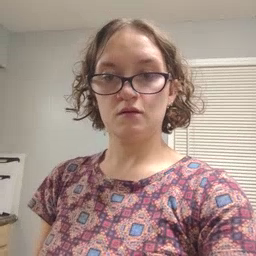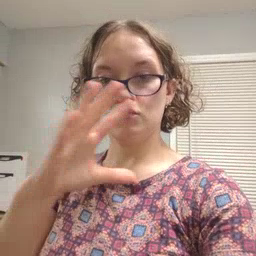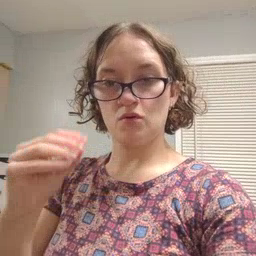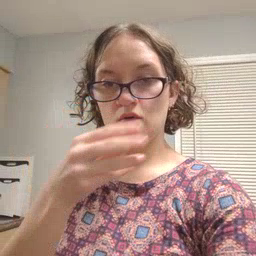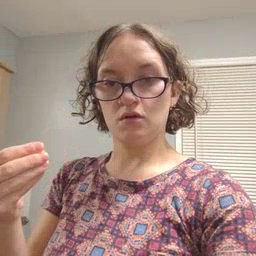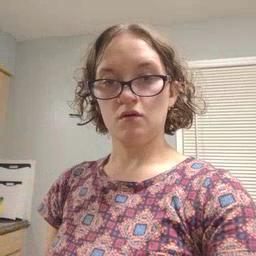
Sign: story